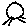
Label: sun